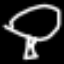
Label: mushroom